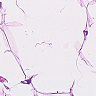
Metastatic tissue present: no